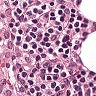
Metastatic tissue present: no